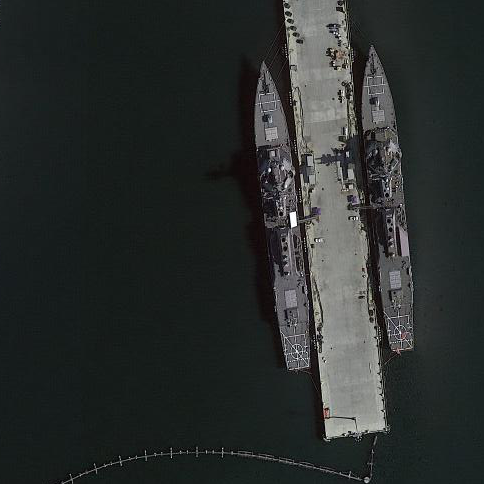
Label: destroyer